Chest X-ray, PA view. Patient: 12 years old, sex M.
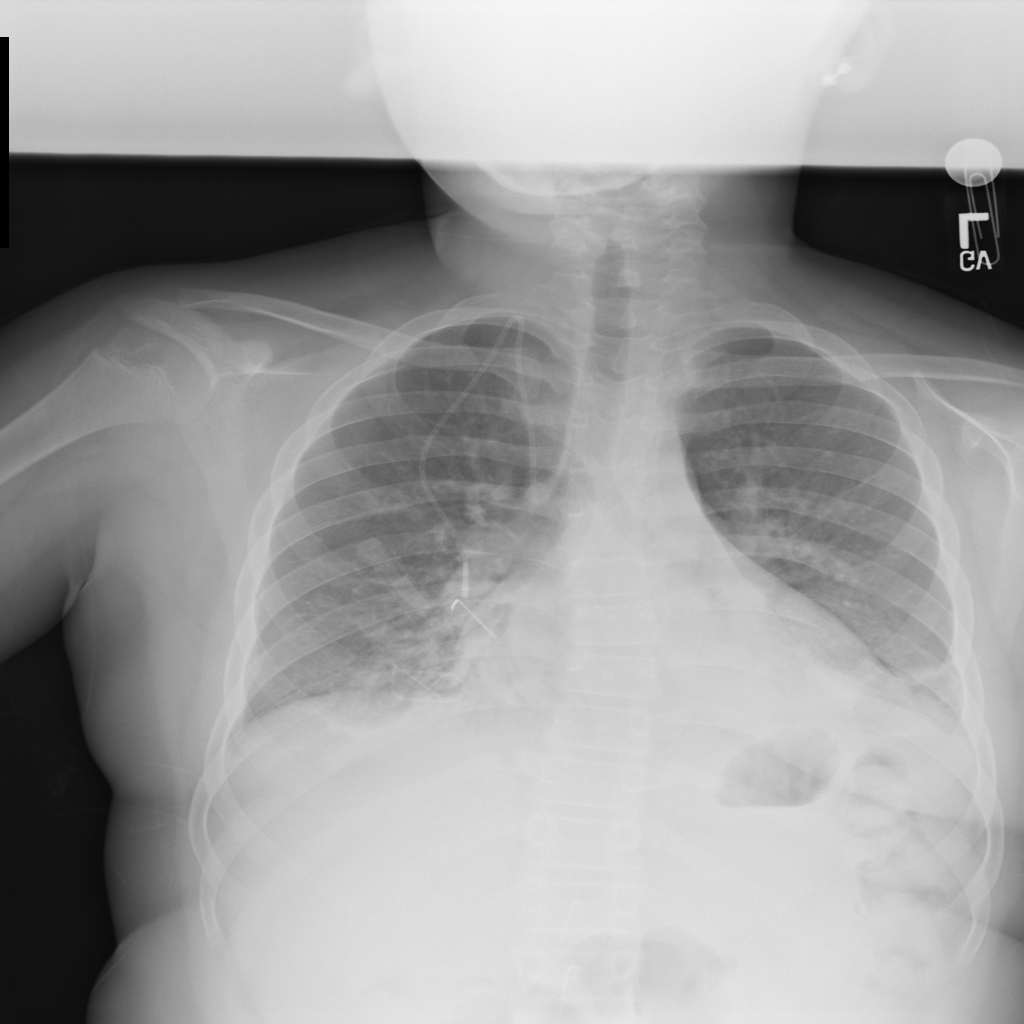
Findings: Atelectasis